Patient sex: M
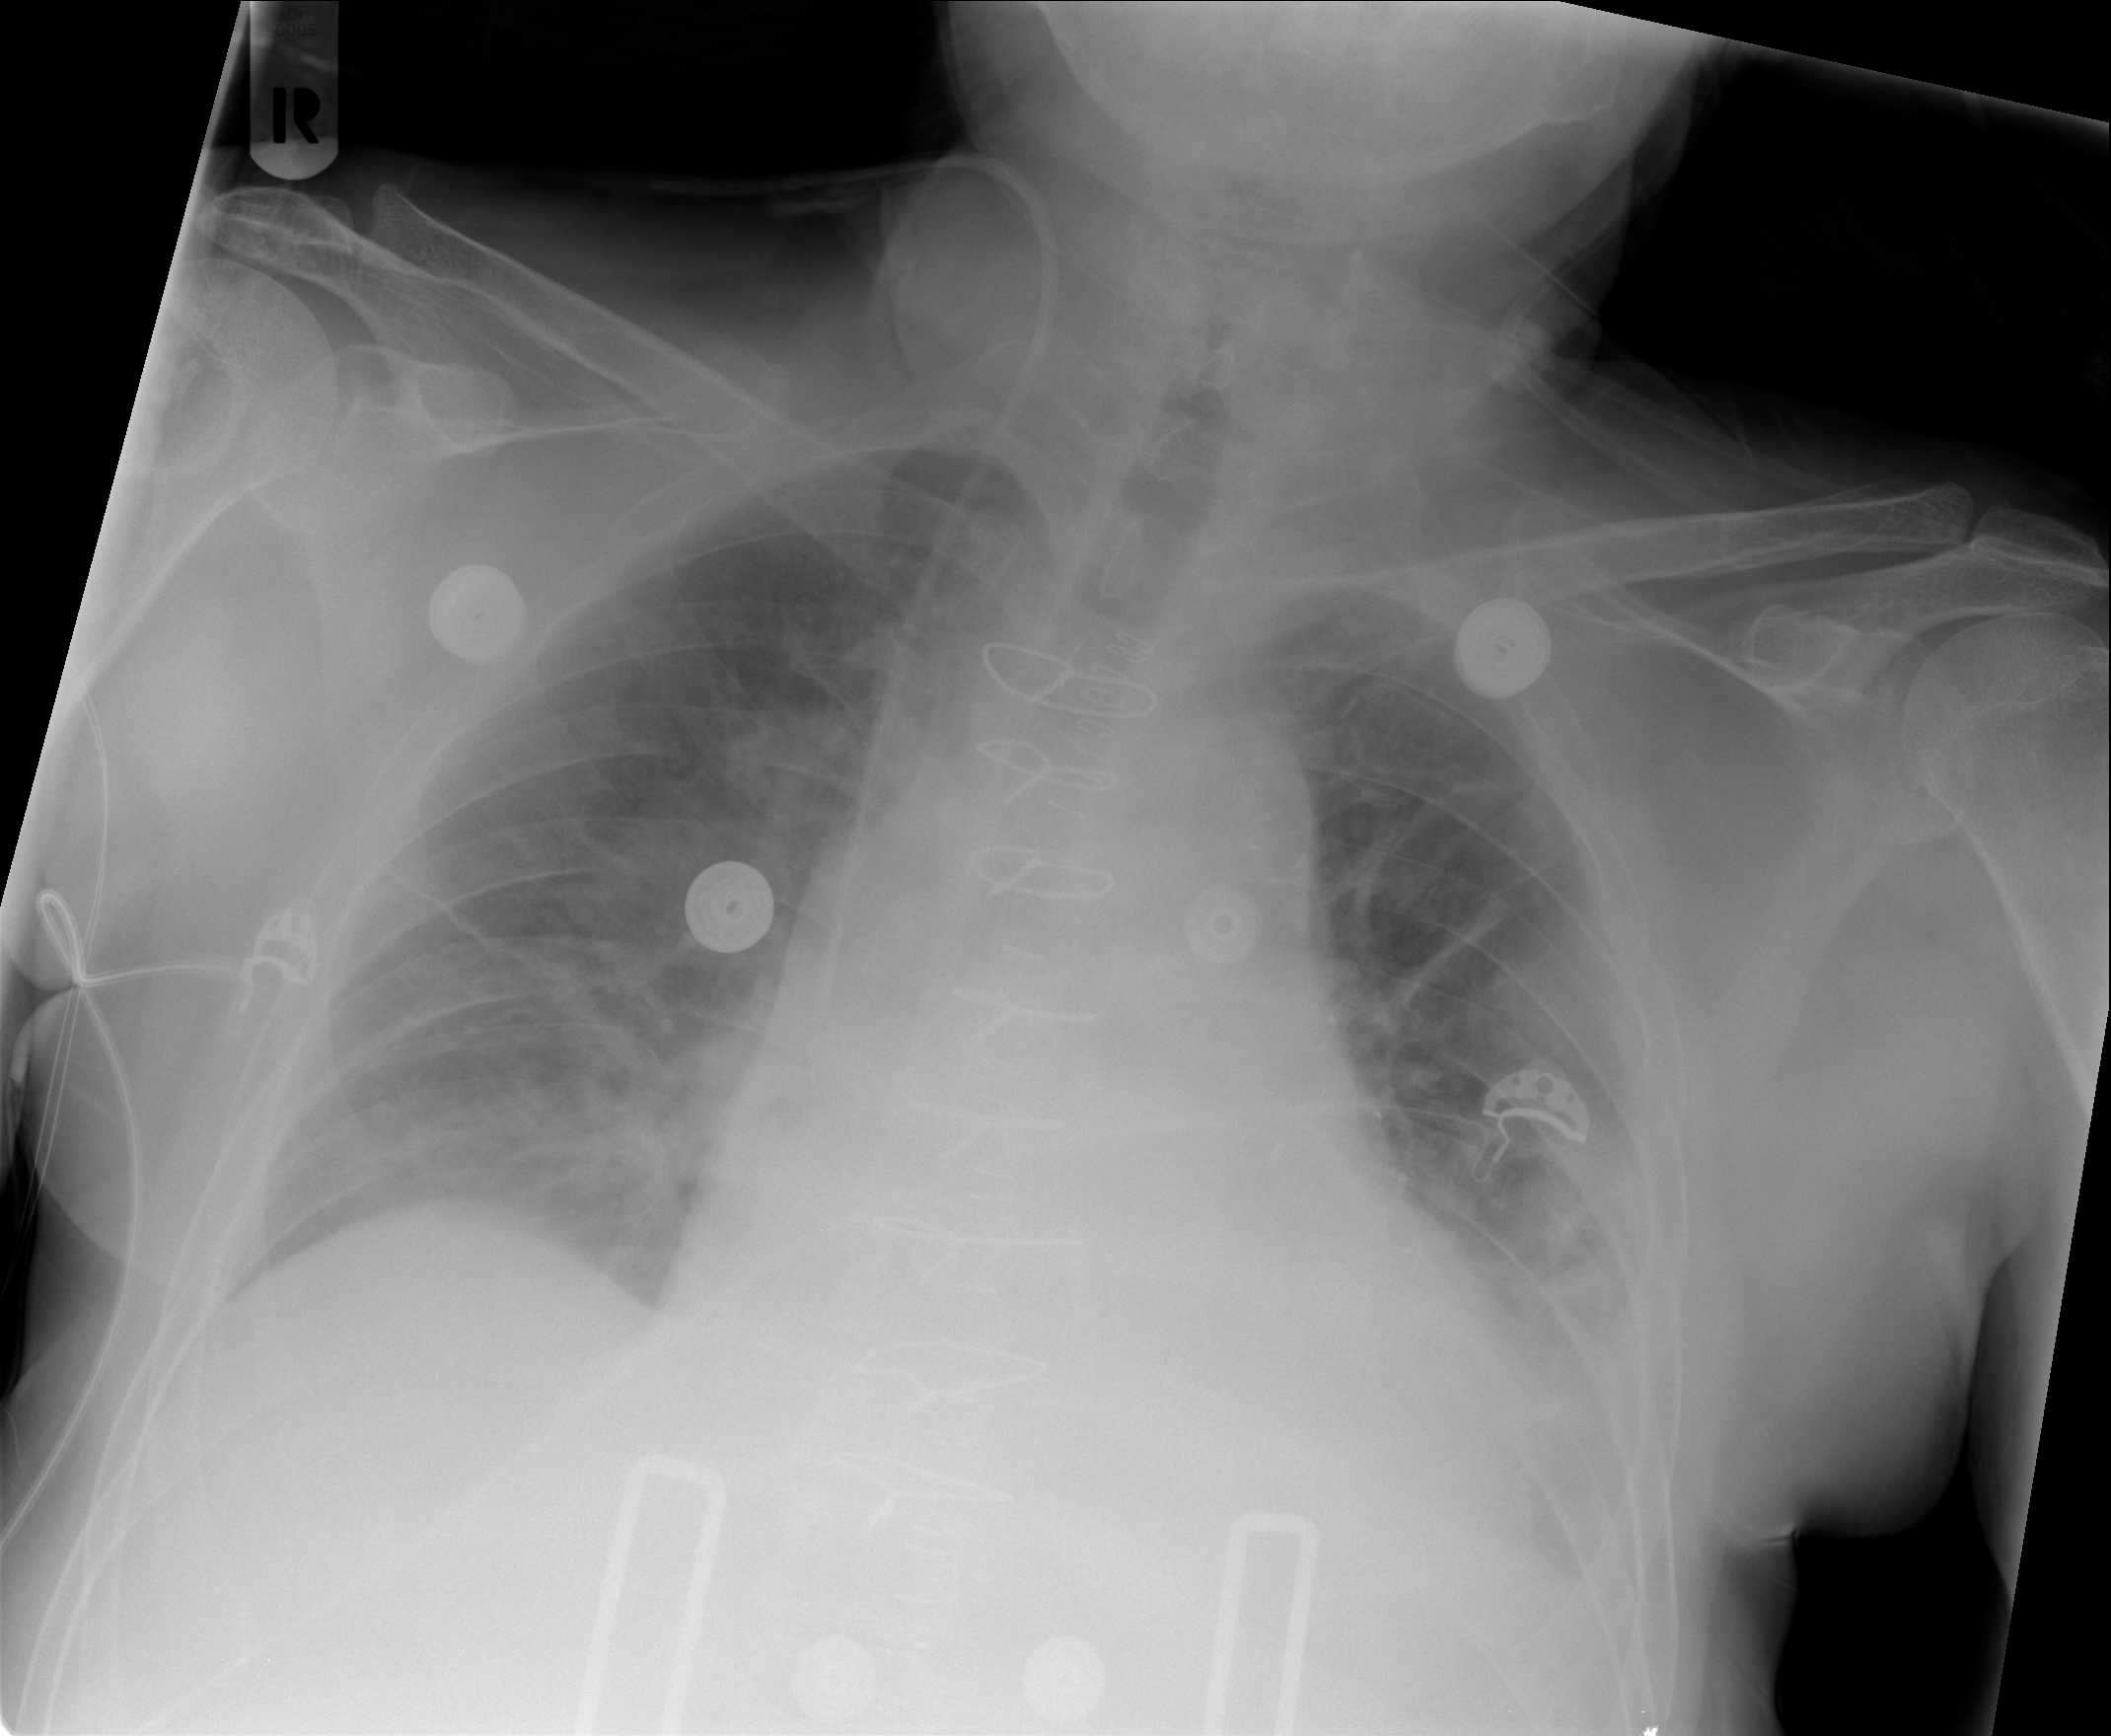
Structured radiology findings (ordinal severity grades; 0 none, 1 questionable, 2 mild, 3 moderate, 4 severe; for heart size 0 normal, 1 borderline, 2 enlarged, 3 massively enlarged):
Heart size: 2
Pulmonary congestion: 2
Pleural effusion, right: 0
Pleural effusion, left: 2
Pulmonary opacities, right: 2
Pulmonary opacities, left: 2
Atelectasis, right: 2
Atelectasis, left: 2